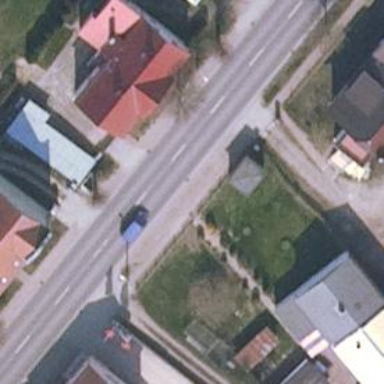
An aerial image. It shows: Asphalt road with sidewalks on both sides. The road is classified as primary highway.